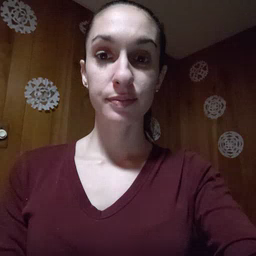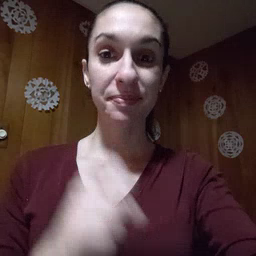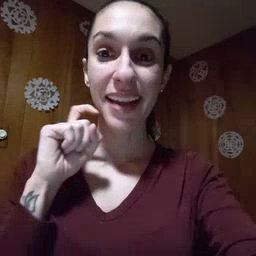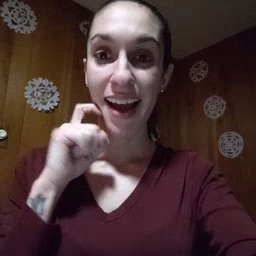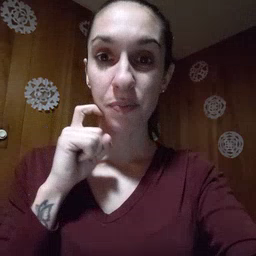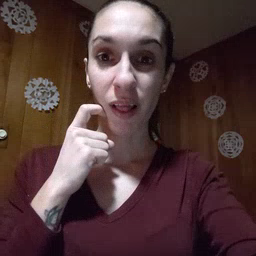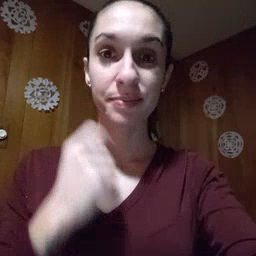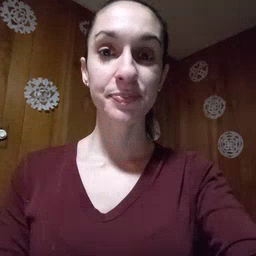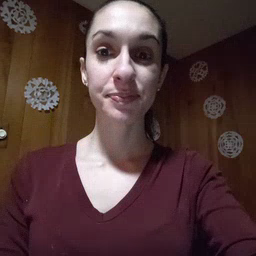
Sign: apple